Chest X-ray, PA view. Patient: 47 years old, sex F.
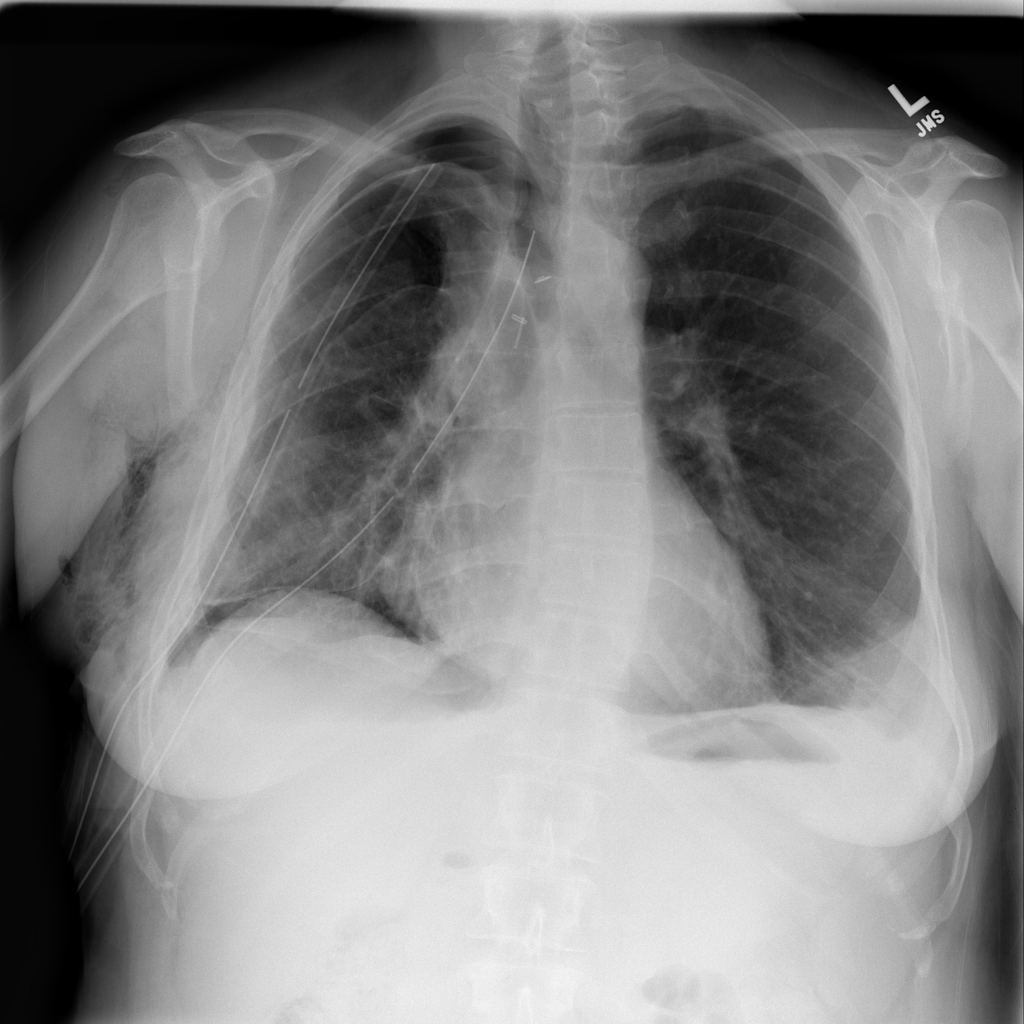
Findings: Emphysema